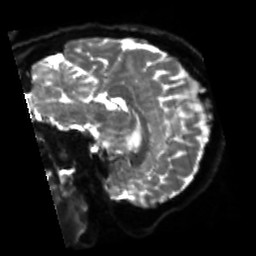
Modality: sbref
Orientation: sagittal
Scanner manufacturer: siemens
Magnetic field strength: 3 T
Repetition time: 4 s
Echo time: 0.0594 s